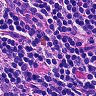
Metastatic tissue present: no